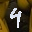
Label: 4